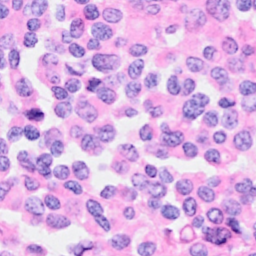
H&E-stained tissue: Breast